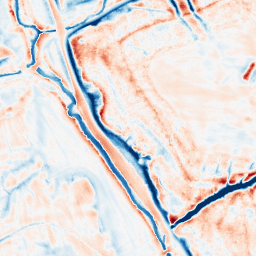
Category: edge_preserving
Decomposition family: bilateral
Decomposition parameters: d: 21
sigma_color: 50
sigma_space: 75
Upsampling method: bspline
Upsampling parameters: scale: 4
Upsampling scale: 4